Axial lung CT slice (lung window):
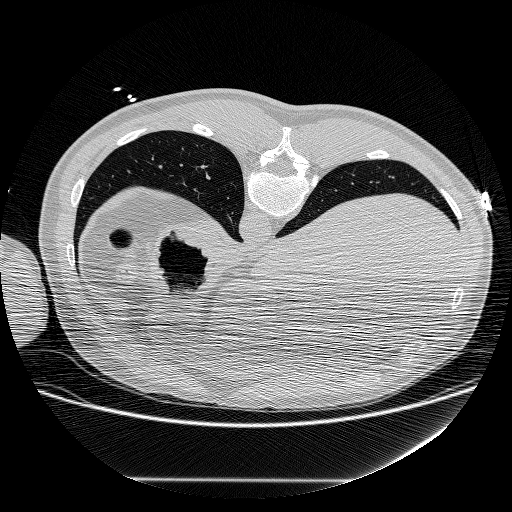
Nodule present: no